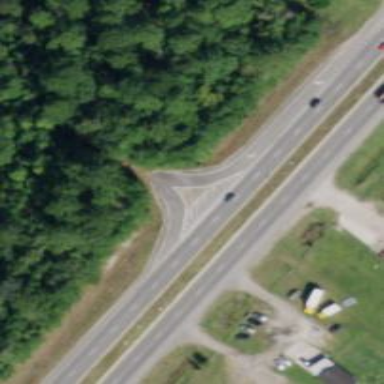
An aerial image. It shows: Primary link highway.